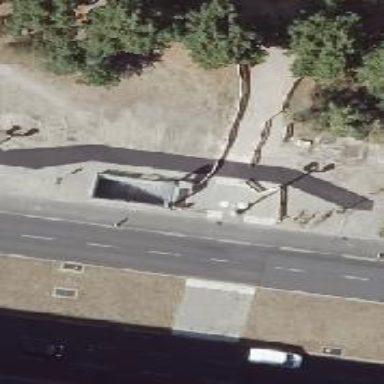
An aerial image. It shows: Subway entrance.